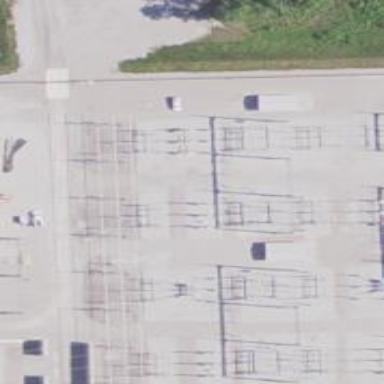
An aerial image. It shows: Switch for power supply.